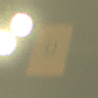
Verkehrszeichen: AnkuendigungOderFortsetzungUmleitungOhnePfeilsymbol
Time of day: Night
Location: Outdoor (Urban)
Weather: Overcast
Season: NotSpecified
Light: Artificial